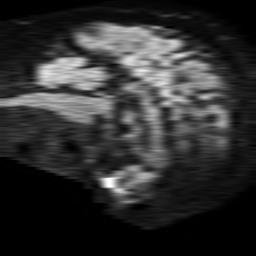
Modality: TRACE
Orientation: sagittal
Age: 61
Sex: male
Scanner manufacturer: philips
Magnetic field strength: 1.5 T
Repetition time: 4.6 s
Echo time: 0.08517 s